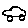
Label: car